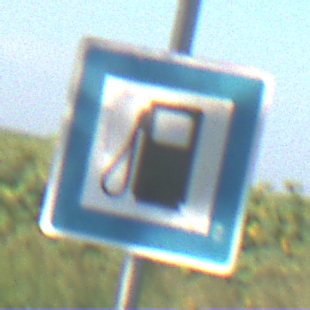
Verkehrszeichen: Tankstelle
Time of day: MorningAfternoon
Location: Outdoor (RoadRail)
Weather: Clear
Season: NotSpecified
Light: Natural